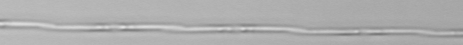
Label: Pseudo-nitzschia